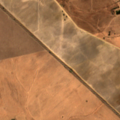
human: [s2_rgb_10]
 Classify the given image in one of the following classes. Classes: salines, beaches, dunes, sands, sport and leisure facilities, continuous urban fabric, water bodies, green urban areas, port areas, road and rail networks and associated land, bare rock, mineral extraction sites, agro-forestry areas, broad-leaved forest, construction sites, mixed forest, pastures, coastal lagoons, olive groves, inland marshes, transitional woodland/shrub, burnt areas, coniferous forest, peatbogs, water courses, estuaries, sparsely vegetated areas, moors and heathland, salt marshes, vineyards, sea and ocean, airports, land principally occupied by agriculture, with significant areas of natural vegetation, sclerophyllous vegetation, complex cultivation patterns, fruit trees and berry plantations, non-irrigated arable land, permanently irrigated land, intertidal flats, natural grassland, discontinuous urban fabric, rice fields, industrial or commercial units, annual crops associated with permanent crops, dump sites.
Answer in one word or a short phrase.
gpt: non-irrigated arable land, permanently irrigated land